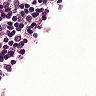
Metastatic tissue present: no